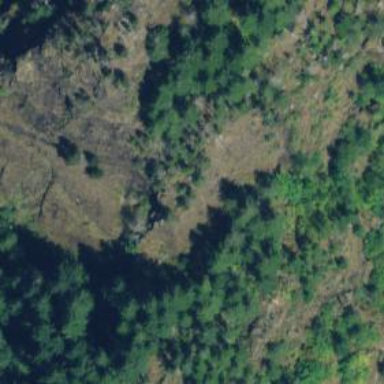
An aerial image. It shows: Landscape of bare rock.